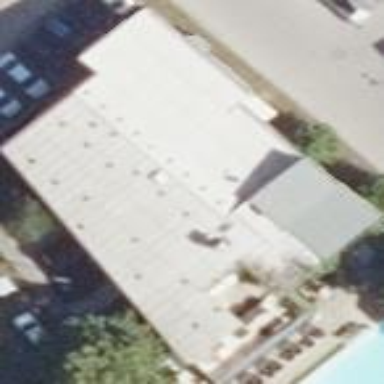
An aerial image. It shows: Building.